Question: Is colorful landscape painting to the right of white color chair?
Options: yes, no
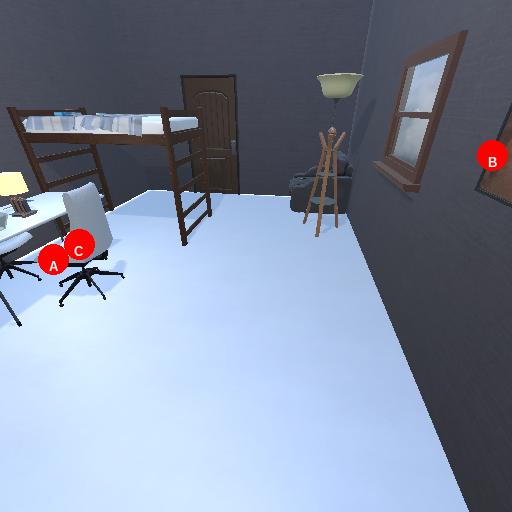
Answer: yes